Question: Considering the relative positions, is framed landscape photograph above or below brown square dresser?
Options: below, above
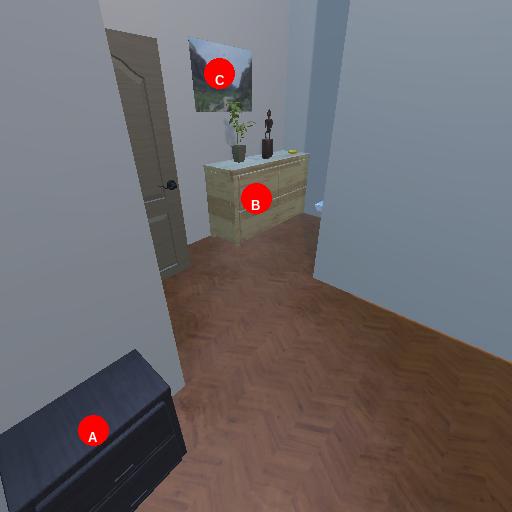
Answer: below